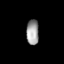
Tissue: lung
Cell type: Fibroblasts
Senescence score: 0.5764
Nuclear area (px): 307
Mean DAPI intensity: 155.622